Field crop: tomato
Growth stage: 1
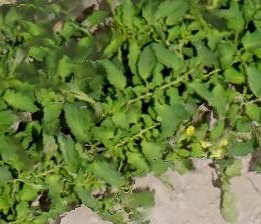
Species: tomato